Question: in my web page top right(see in attached image ) there is a space between content(background image) and body
i want to fill this space with image.i want to load image to all that space.I want to close that space.I give margin,padding-left but it does not close that space
'''
.wrapper {
width:100%;
margin:-5px;
}
'''
what should i do

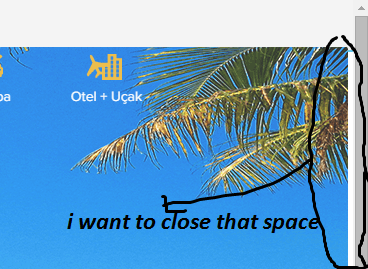
Answer: By using Chrome Developer tools, you will quickly see that the space comes from the CSS margin attribute of your '<div class="wrapper">'. Please see the print screen below.
In the print screen, the space has disappeared because div.wrapper has no longer a margin.

The background picture has a transparent border itself. You can see this if you open your picture with a graphic program.

Best solution would be to remove the border with a graphic program because then, you are sure how you set your picture at a precise pixel position.
If you would like to pull the picture to the left in order to hide the border as quick solution, then you have to pull it left and at the same time stretch it slightly, e.g.
'''
.wrapper {
width: 101%; /* <<<< a bit wider to hide at right */
margin: -5px; /* <<<< pull to hide at left */
padding: 0
}
'''
Like this, the border disappears left and right.
With 'width: 101%', scroll borders may appear. To get rid of them, use CSS 'overflow-x: hidden'. <URL>